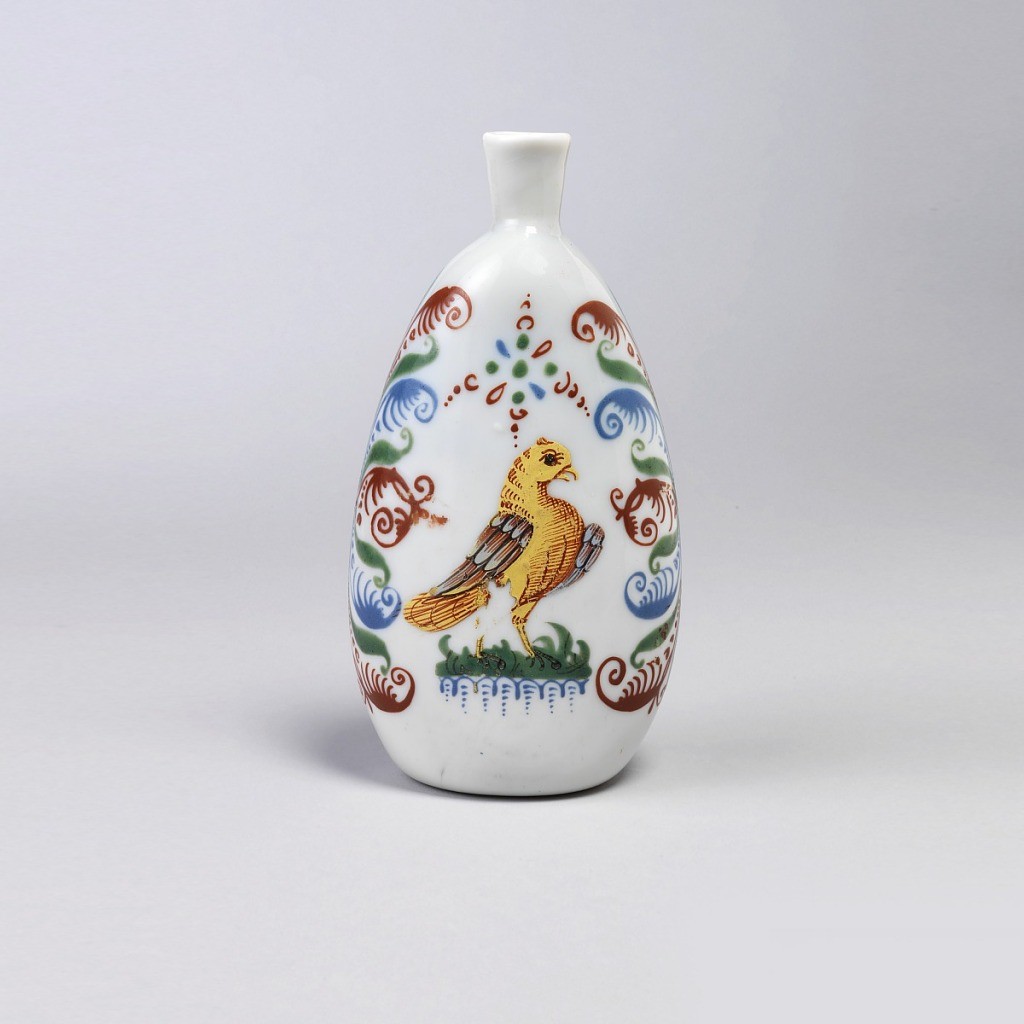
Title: Flask
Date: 18th century
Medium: Glass
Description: Opaque white glass with light blue cast.  Painted decoration with central bird on one side of bottle and crest on other side of bottle.